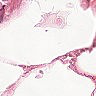
Metastatic tissue present: no